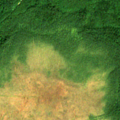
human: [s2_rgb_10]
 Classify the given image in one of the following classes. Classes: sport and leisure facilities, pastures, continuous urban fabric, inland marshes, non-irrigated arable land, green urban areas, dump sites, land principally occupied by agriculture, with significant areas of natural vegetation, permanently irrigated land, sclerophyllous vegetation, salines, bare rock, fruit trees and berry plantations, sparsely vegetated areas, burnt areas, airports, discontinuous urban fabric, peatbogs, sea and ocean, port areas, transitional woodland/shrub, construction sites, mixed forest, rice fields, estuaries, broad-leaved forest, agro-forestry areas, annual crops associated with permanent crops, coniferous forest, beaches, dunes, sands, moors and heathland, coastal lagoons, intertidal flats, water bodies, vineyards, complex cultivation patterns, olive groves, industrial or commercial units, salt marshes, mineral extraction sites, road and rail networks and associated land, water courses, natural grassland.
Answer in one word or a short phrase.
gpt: broad-leaved forest, coniferous forest, mixed forest, transitional woodland/shrub, peatbogs